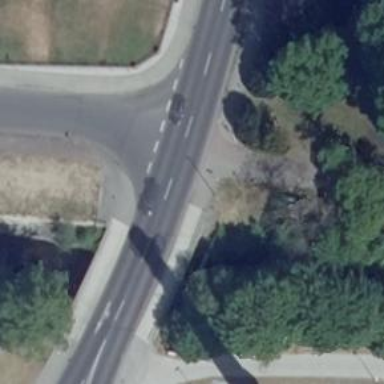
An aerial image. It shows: Primary highway bridge with asphalt surface. It has sidewalks on both sides.